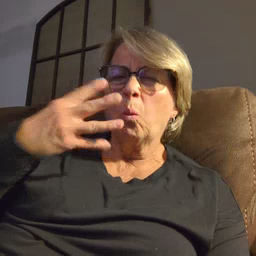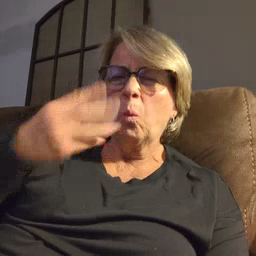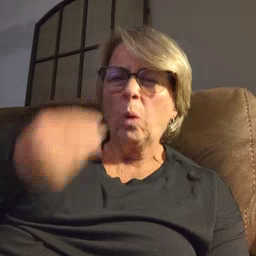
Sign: wet